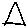
Label: triangle